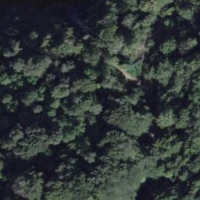
EUNIS habitat code: 44
Species observed at this site:
Primula hirsuta